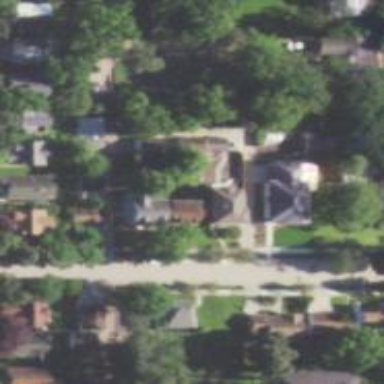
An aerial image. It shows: Alley classified as service road.